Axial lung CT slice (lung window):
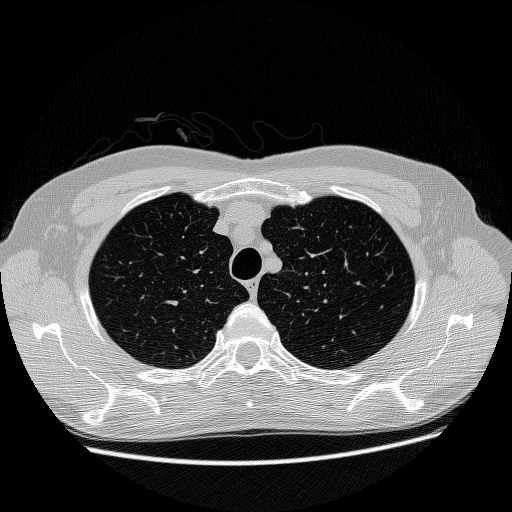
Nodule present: no